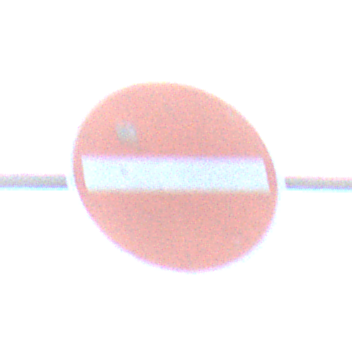
Verkehrszeichen: VerbotDerEinfahrt
Umgebung: Outdoor, Suburban
Tageszeit: SunriseSunset
Wetter: PartlyCloudy
Licht: Natural
Jahreszeit: NotSpecified
Kontrast: LowContrast